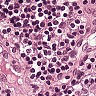
Metastatic tissue present: no